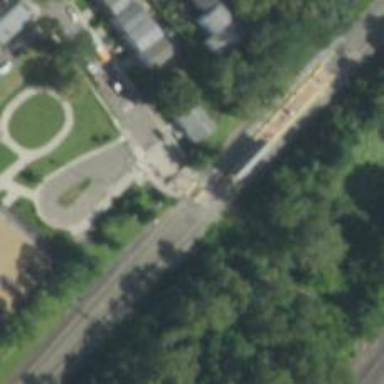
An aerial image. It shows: Light rail electrified with contact line.